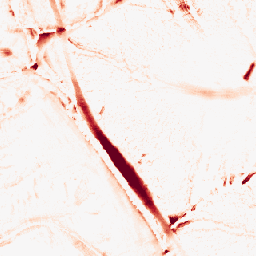
Category: morphological
Decomposition family: morphological_diamond
Decomposition parameters: operation: opening
radius: 15
Upsampling method: nearest
Upsampling parameters: scale: 8
Upsampling scale: 8